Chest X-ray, PA view. Patient: 27 years old, sex F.
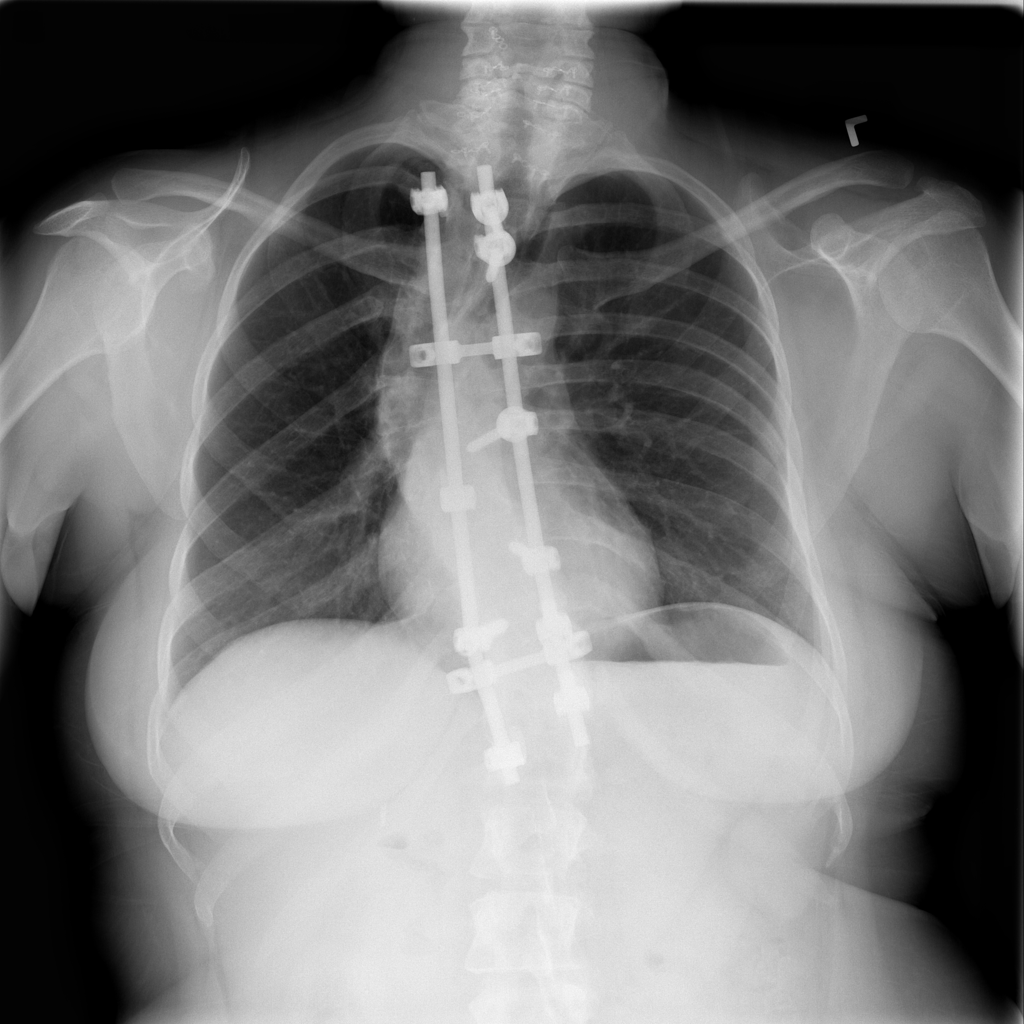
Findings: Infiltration